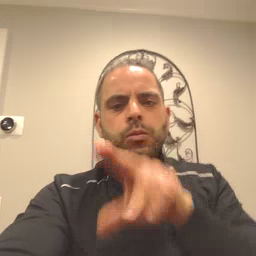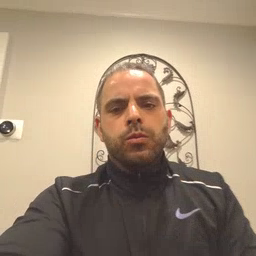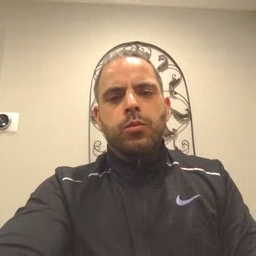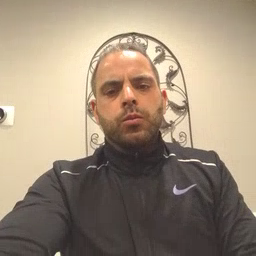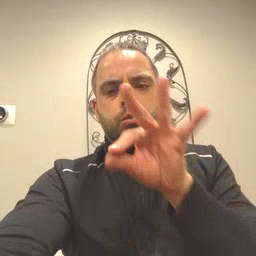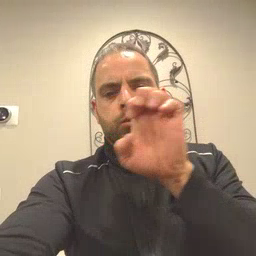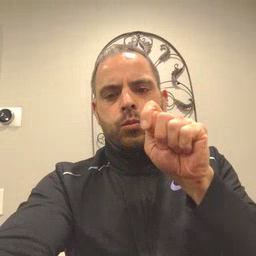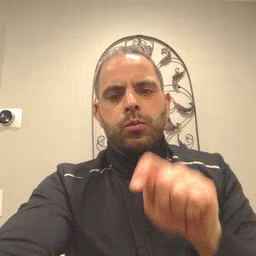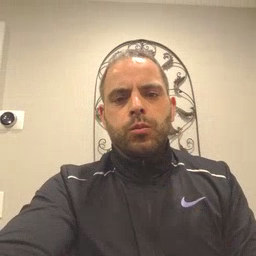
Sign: feet